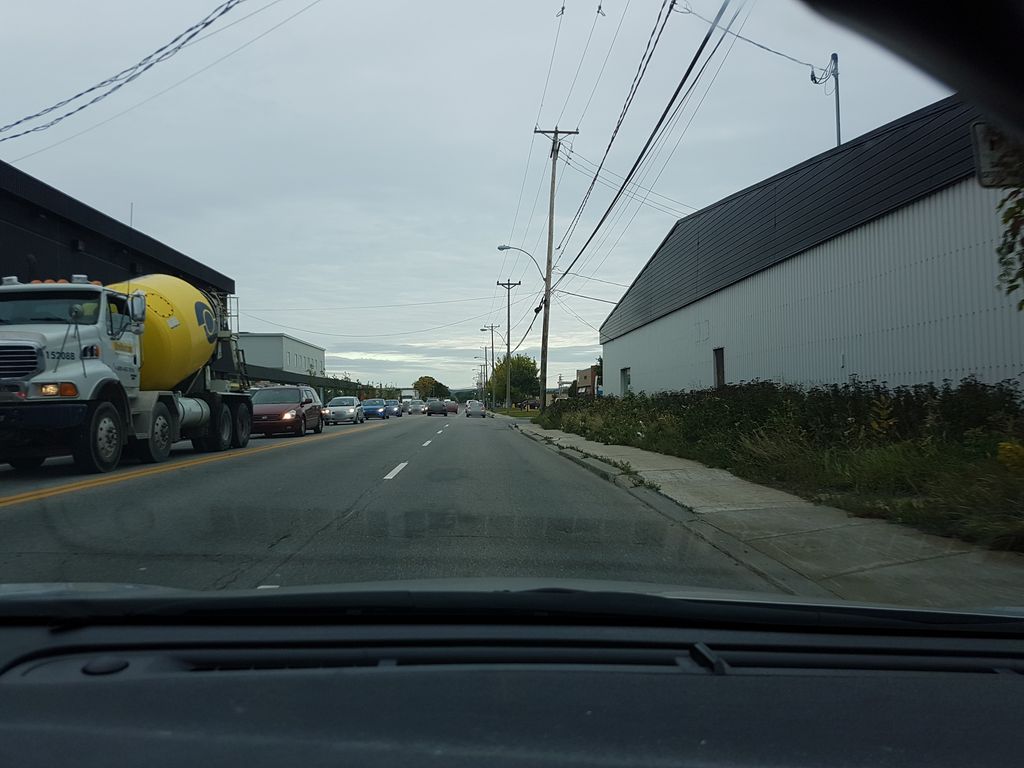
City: quebec_city